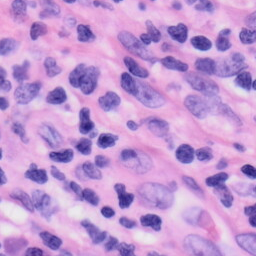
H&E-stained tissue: Skin